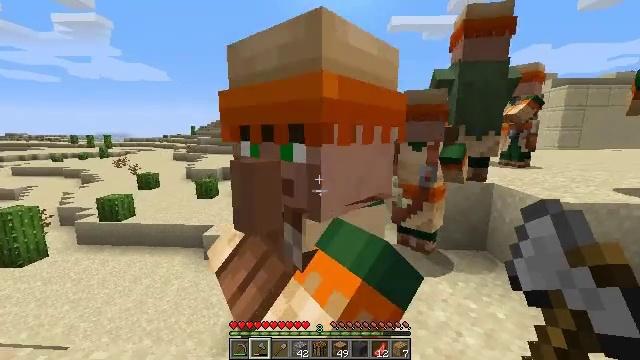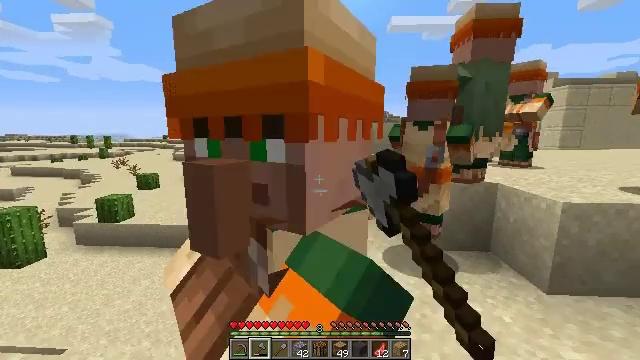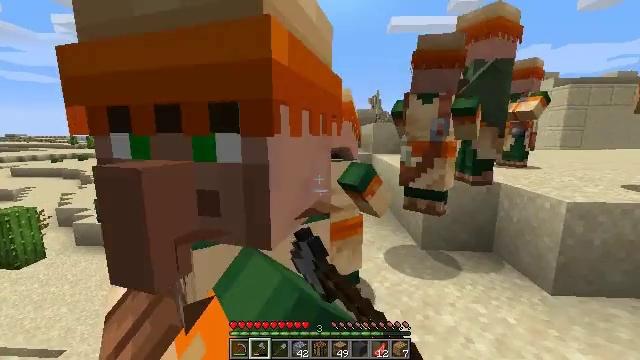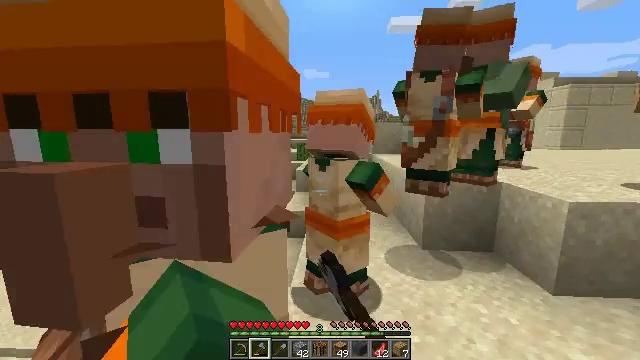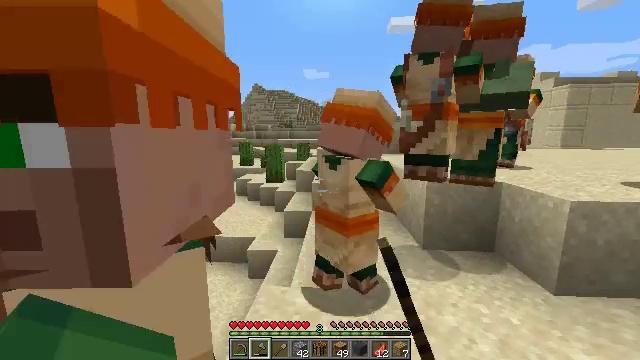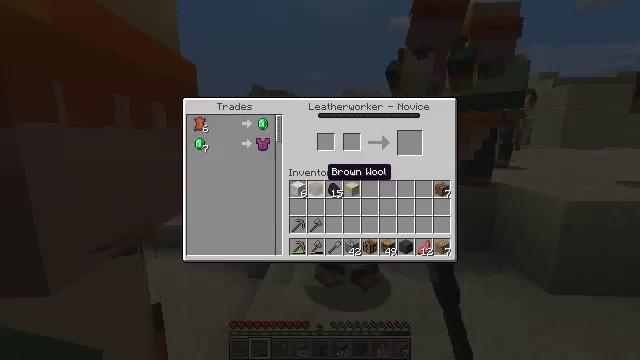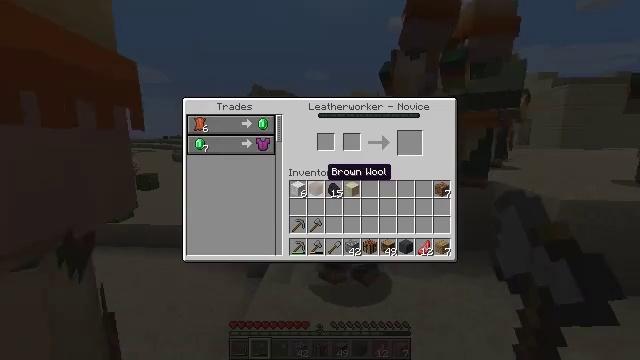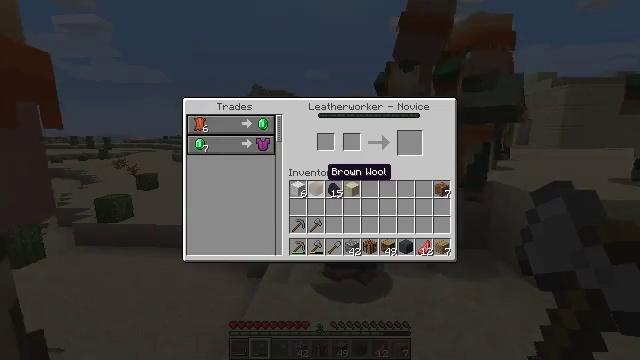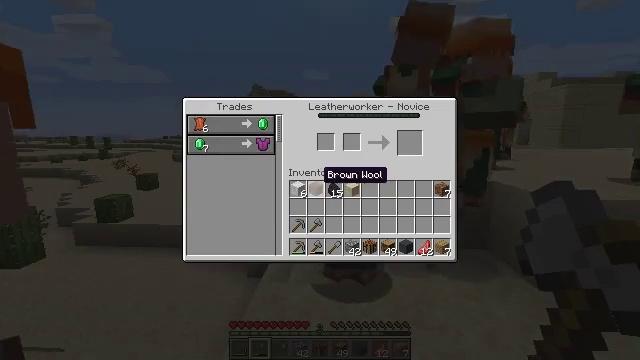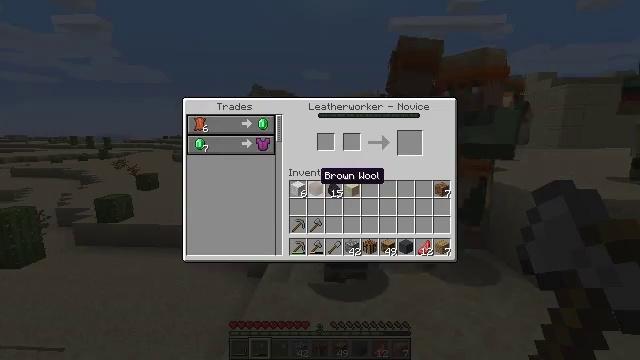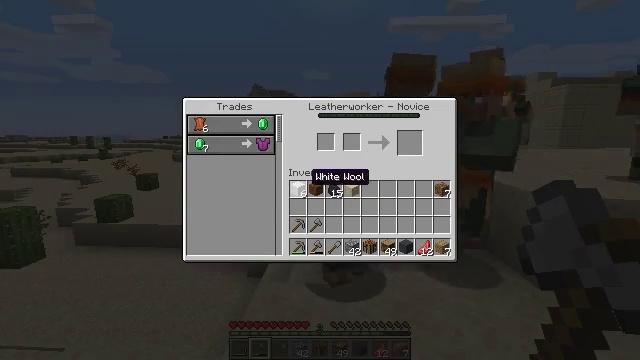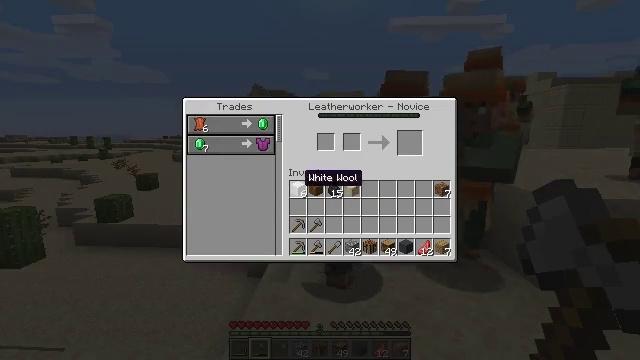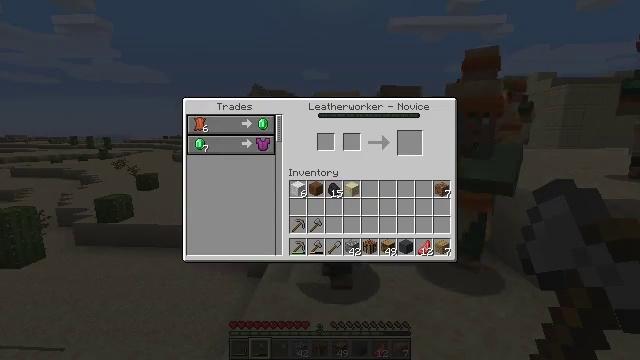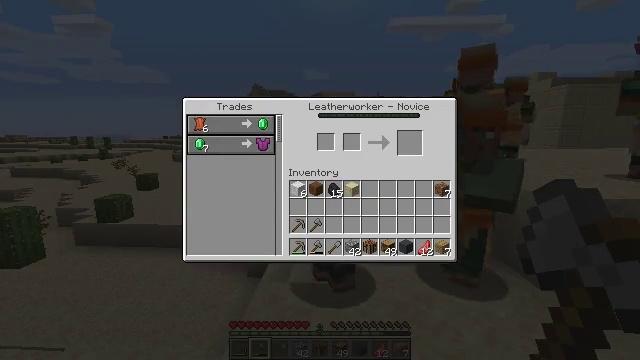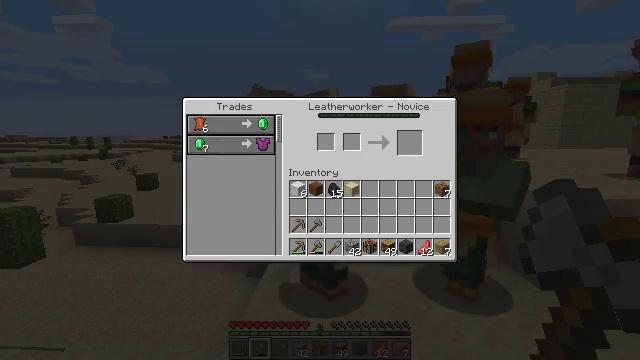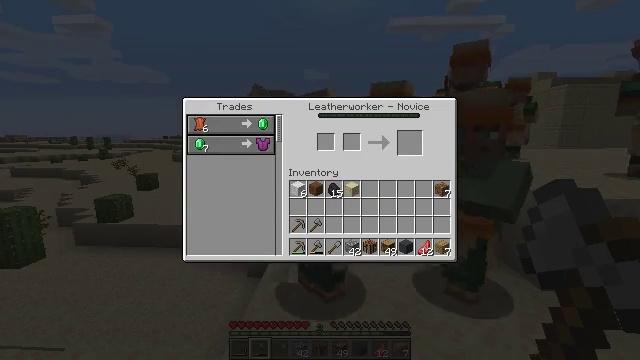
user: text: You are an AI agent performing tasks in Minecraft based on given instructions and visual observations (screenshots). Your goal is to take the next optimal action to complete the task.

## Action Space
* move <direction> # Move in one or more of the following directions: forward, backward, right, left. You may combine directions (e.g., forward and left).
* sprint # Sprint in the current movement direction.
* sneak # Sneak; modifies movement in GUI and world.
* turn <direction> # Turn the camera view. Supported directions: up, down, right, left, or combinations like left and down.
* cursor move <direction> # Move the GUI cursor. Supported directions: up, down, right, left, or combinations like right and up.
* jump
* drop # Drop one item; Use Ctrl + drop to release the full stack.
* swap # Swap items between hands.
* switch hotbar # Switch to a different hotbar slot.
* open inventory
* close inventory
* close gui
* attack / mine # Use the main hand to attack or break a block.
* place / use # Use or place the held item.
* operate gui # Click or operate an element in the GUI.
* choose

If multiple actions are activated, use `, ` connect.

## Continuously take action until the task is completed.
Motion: motion action
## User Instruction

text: Kill mobs.
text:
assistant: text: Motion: use / place
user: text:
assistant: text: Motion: use / place
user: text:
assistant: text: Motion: use / place
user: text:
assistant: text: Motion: no_op
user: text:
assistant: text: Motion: no_op
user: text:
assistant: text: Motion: no_op
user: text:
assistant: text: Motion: no_op
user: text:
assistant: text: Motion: no_op
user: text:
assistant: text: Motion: no_op
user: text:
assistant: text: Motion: cursor move left
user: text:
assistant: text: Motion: cursor move left
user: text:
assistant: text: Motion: cursor move left
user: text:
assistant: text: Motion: cursor move left
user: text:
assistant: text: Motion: cursor move left
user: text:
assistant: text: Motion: cursor move left
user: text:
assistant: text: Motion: cursor move left
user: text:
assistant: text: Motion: no_op
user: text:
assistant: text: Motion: no_op
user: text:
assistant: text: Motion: no_op
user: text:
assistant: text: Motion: no_op
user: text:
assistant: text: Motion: cursor move right and up
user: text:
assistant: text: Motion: cursor move right and up
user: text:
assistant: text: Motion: cursor move right
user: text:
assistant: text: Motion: cursor move up
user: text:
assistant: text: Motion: no_op
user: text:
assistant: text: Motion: no_op
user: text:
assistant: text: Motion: no_op
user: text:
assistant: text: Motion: no_op
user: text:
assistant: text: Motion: no_op
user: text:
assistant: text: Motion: no_op